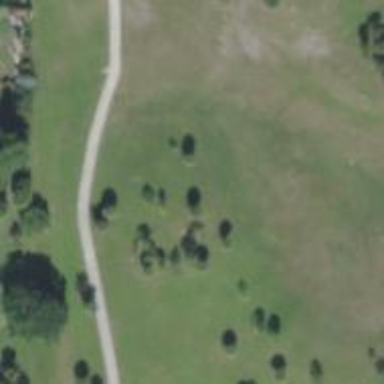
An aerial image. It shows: Disc golf hole.